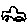
Label: car